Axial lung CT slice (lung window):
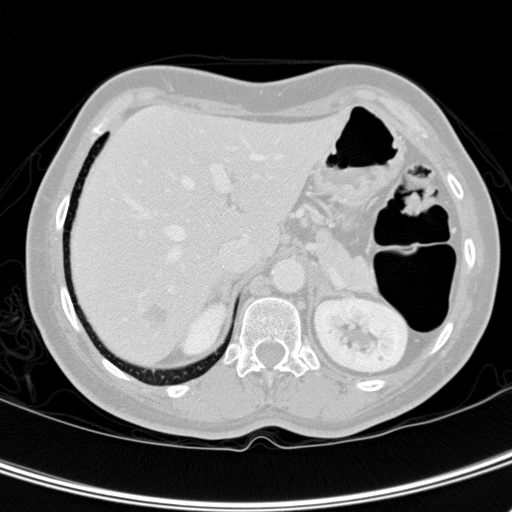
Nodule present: no